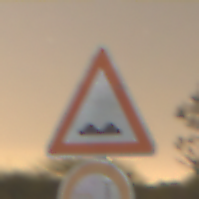
Verkehrszeichen: UnebeneFahrbahn
Zusatzzeichen unten: VerbotUeberholenEinspurigeFahrzeuge
Umgebung: Outdoor, Nature
Tageszeit: Night
Wetter: Clear
Licht: Natural
Jahreszeit: NotSpecified
Kontrast: LowContrast